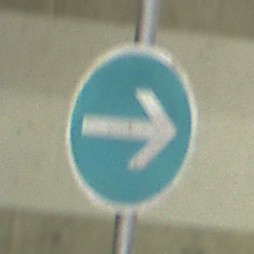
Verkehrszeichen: VorgeschriebeneFahrtrichtungHierRechts
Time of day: NotSpecified
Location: Indoor (Special)
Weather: NotSpecified
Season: NotSpecified
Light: Artificial